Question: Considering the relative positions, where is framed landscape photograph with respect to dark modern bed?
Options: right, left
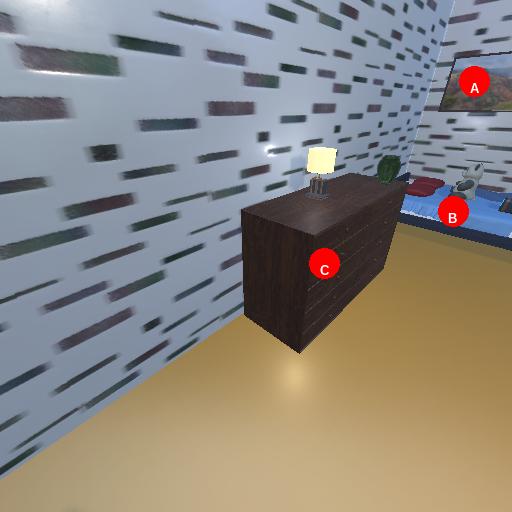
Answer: right